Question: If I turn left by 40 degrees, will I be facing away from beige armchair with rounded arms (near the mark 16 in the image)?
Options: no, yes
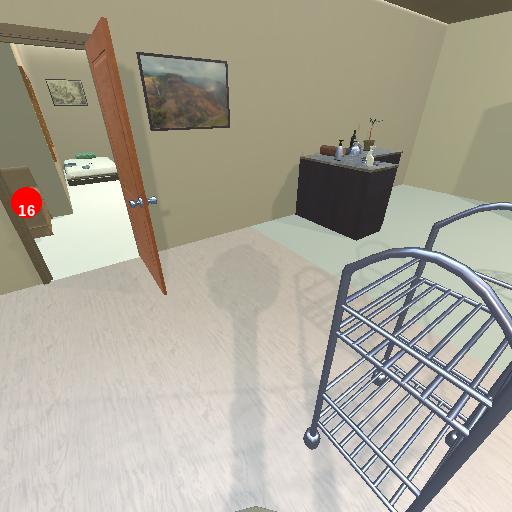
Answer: no